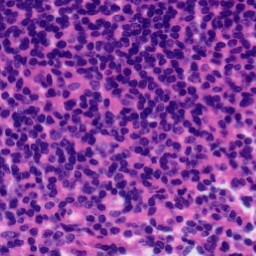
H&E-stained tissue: Tonsil